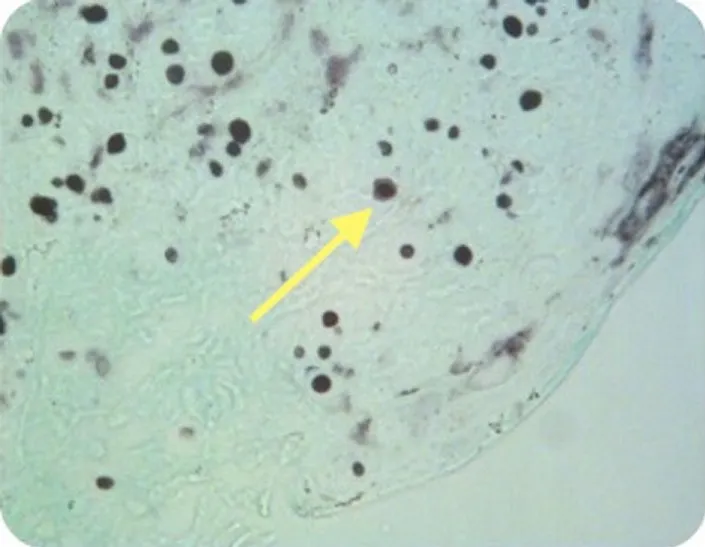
Case 2:Encapsulated cryptococcal organisms (arrow), methanamine silver stain positive, 40x.
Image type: pathology (methenamine_silver)